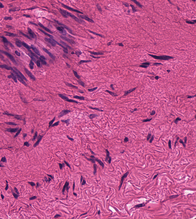
Tumor epithelial tissue: no
Tumor-associated stroma tissue: yes
Normal tissue: no